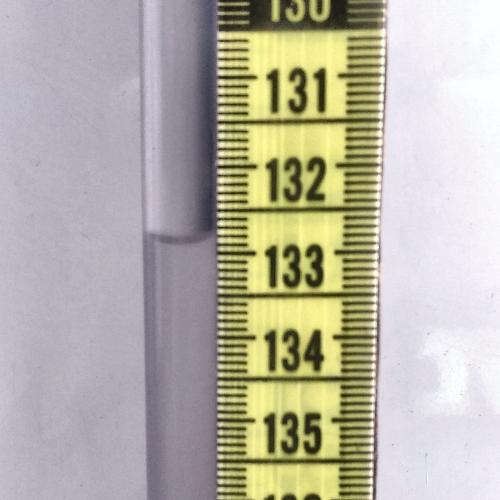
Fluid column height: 132.8 cm